Brain MRI, t2w sequence, axial 2D slice.
Patient: age 33, sex M, weight 90 kg, height 1.9 m
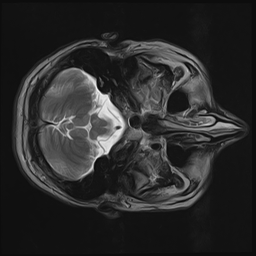